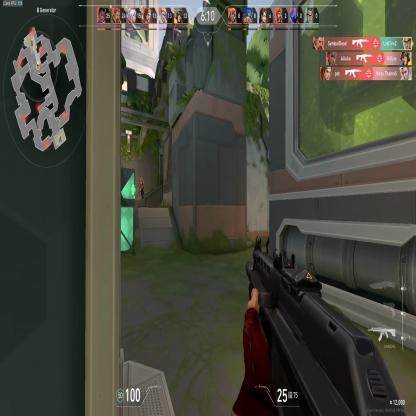
Label: enemy